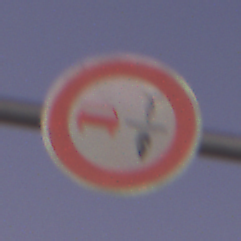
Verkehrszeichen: VerbotUeberholenEinspurigeFahrzeuge
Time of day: Dawn
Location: Outdoor (RoadRail)
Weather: Clear
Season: NotSpecified
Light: Natural